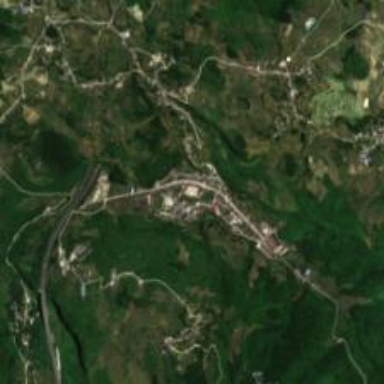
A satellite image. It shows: Ethnic township within town.